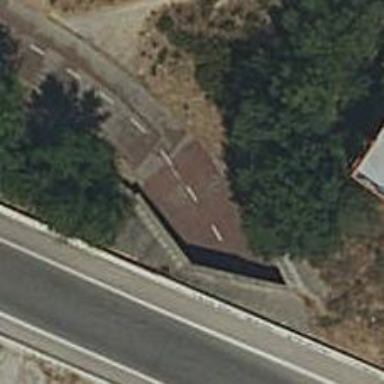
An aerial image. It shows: Tunnel for cyclists along cycleway.